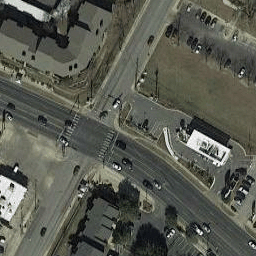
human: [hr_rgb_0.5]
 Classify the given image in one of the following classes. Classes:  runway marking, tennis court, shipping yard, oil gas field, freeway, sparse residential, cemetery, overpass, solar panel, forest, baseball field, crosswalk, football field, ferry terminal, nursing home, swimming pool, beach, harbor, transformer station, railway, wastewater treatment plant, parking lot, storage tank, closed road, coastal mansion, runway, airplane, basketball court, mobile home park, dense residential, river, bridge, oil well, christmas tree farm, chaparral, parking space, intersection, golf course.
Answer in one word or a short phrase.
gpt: intersection